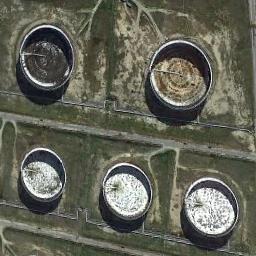
Label: storage tanks